Question: Please advise me, how to align Label followed by RadioButtons in Flex 4.5:

RadioTest.mxml:
'''
<?xml version="1.0" encoding="utf-8"?>
<s:Application xmlns:fx="http://ns.adobe.com/mxml/2009"
xmlns:s="library://ns.adobe.com/flex/spark"
xmlns:mx="library://ns.adobe.com/flex/mx"
minWidth="955" minHeight="600">
<fx:Declarations>
<s:RadioButtonGroup id="_group" itemClick=""/>
</fx:Declarations>
<s:HGroup>
<s:Label text="Playing tables:" verticalAlign="bottom" />
<s:RadioButton groupName="_group" label="All" />
<s:RadioButton groupName="_group" label="Vacant" />
<s:RadioButton groupName="_group" label="Full" />
</s:HGroup>
</s:Application>
'''
There must be some standard approach to this...
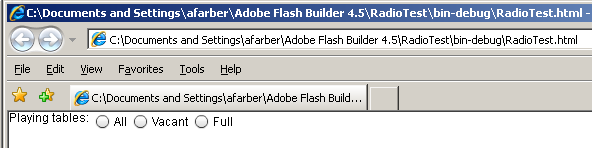
Answer: Just add 'verticalAlign="baseline"' to the 'HGroup':
'''
<?xml version="1.0" encoding="utf-8"?>
<s:Application xmlns:fx="http://ns.adobe.com/mxml/2009"
xmlns:s="library://ns.adobe.com/flex/spark"
xmlns:mx="library://ns.adobe.com/flex/mx"
minWidth="955" minHeight="600">
<fx:Declarations>
<s:RadioButtonGroup id="_group" itemClick=""/>
</fx:Declarations>
<s:HGroup verticalAlign="baseline">
<s:Label text="Playing tables:" verticalAlign="bottom" />
<s:RadioButton groupName="_group" label="All" />
<s:RadioButton groupName="_group" label="Vacant" />
<s:RadioButton groupName="_group" label="Full" />
</s:HGroup>
</s:Application>
'''